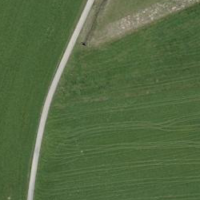
EUNIS habitat code: 52
Species observed at this site:
Plantago lanceolata